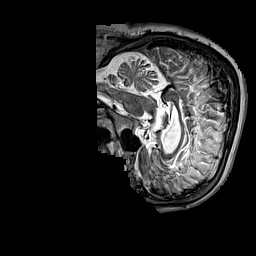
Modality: T2w
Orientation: sagittal
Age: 57
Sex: male
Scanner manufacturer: siemens
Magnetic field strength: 3 T
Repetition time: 3.2 s
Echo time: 0.212 s